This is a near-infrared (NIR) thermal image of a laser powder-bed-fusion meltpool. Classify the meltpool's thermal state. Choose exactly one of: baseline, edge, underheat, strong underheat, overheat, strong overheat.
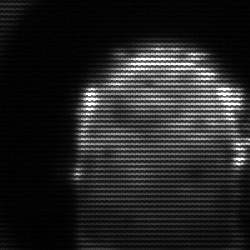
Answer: baseline